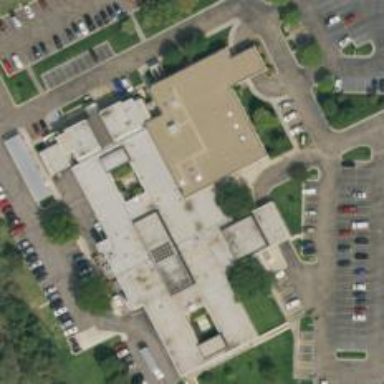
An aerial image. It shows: Pharmacy providing healthcare services.